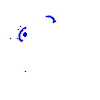
Particle: electron